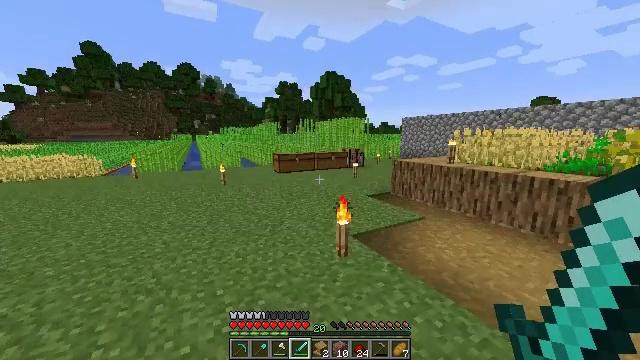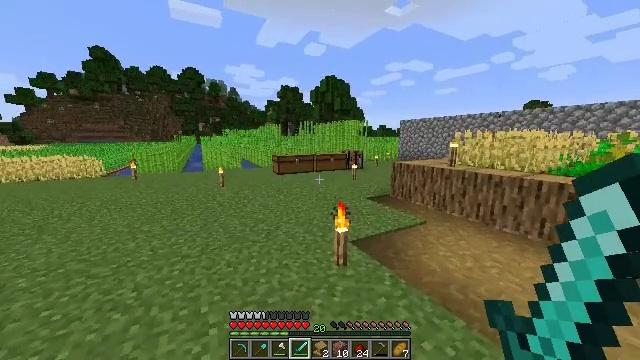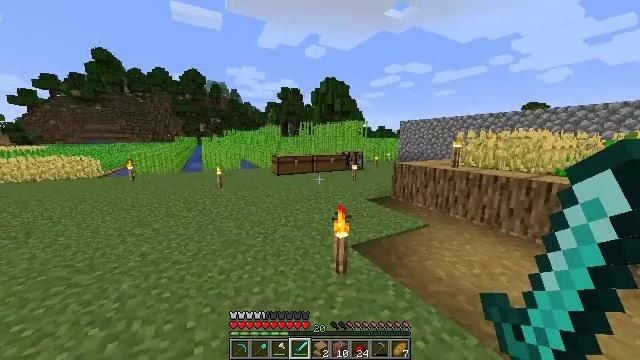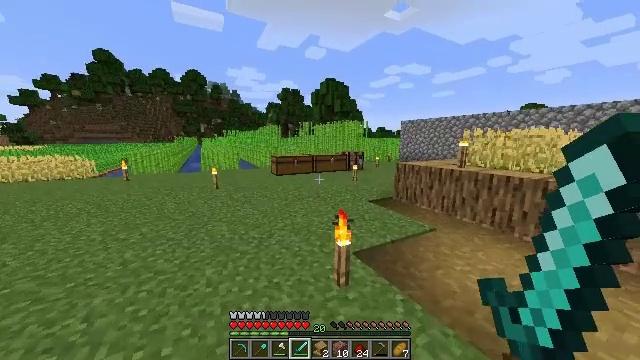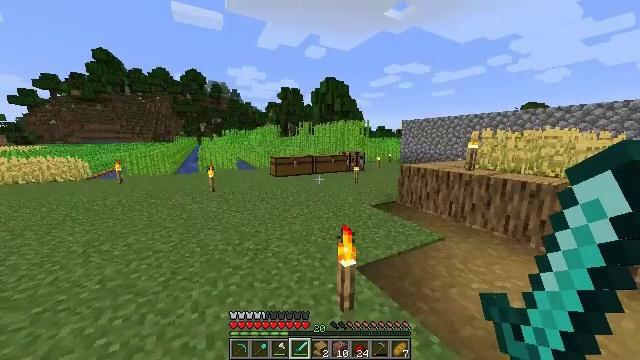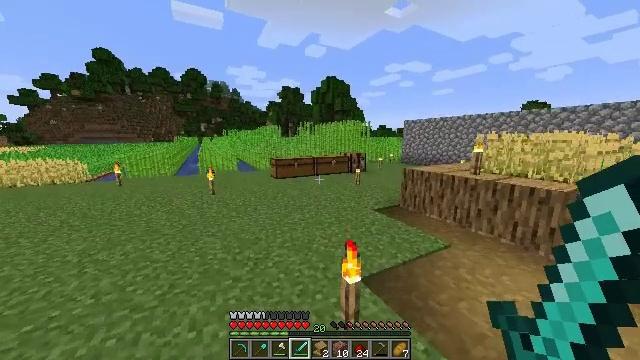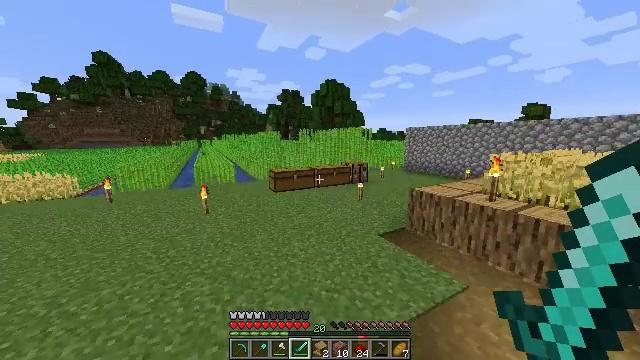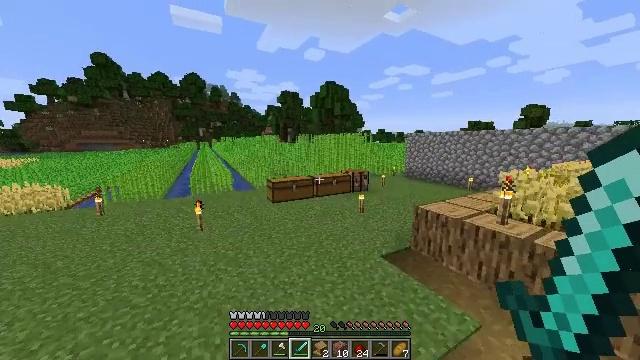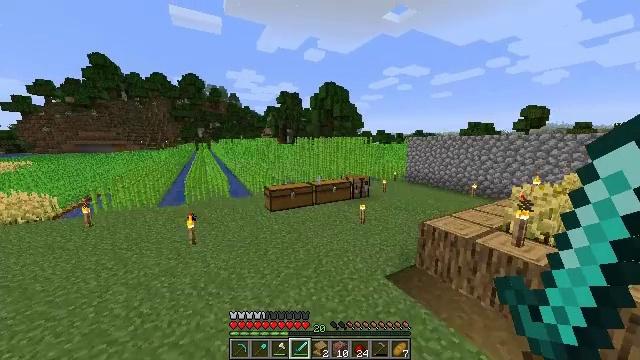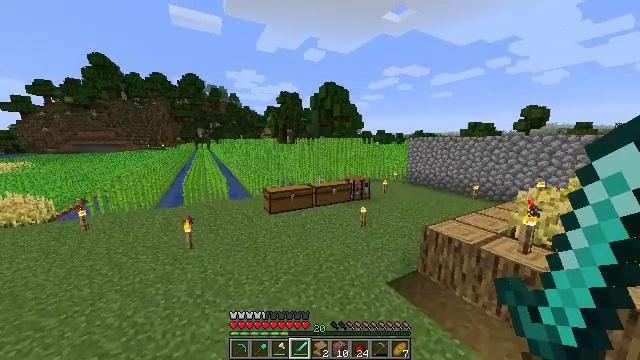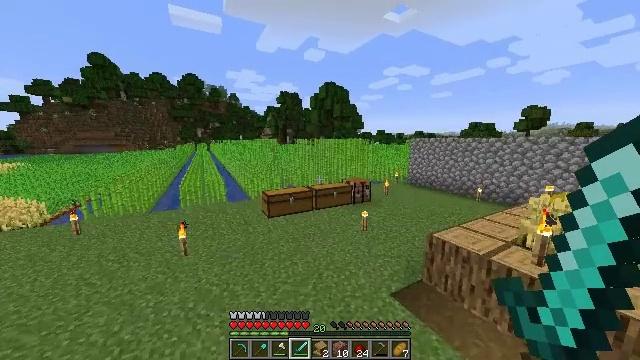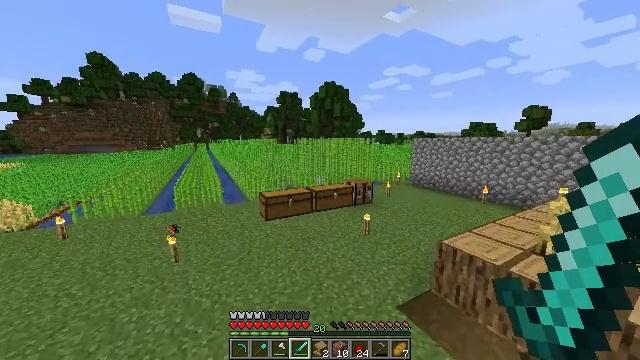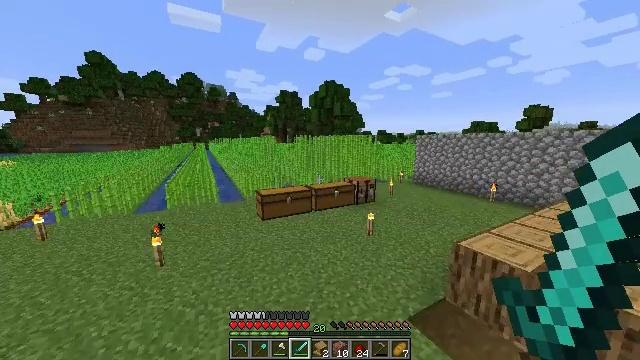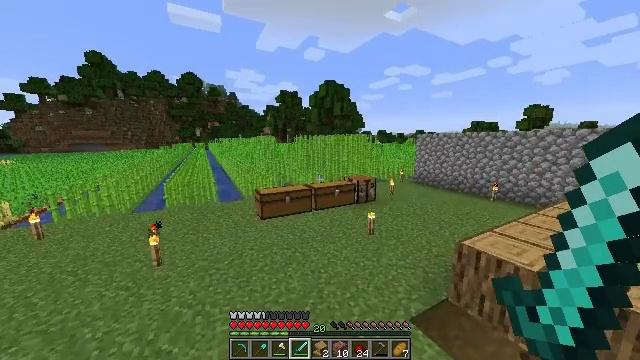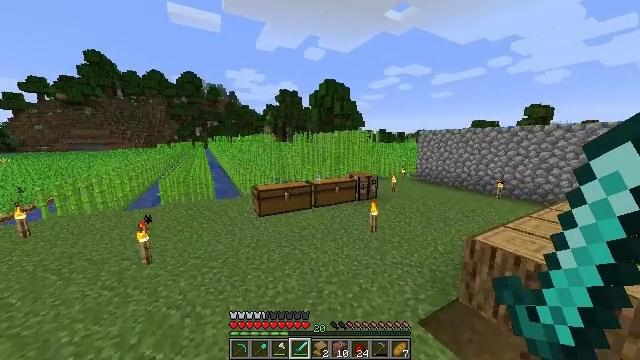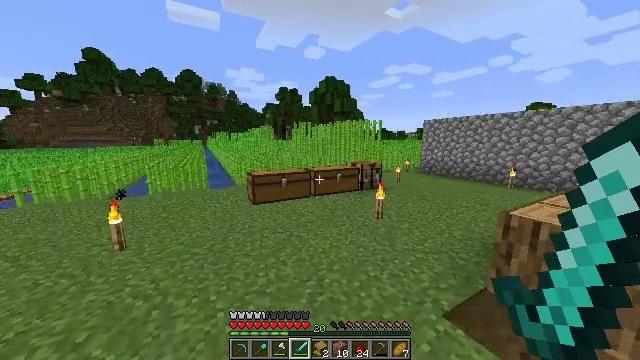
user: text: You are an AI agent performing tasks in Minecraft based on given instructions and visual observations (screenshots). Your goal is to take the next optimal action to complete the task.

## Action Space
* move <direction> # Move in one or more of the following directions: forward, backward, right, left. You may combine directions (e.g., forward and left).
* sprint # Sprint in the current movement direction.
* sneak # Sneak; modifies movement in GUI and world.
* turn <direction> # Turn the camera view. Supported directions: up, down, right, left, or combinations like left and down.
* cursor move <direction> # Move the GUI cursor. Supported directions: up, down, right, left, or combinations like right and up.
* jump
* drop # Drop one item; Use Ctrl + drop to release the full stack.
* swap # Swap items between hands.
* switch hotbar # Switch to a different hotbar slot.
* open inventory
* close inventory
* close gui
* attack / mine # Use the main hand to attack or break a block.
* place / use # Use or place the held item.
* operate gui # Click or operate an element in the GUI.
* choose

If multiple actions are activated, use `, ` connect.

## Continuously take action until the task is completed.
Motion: motion action
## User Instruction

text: Use the crafting table to turn items into lapis lazuli.
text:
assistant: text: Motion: move forward, sprint
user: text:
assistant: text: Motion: move forward, sprint
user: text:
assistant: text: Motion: move forward, sprint
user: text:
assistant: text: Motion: move forward, sprint
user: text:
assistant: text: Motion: move forward, sprint, jump
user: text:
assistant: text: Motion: move forward, sprint, jump
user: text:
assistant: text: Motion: move forward, sprint, jump
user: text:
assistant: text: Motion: move forward, sprint, jump
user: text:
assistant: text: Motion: move forward, sprint, jump
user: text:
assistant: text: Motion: move forward, sprint
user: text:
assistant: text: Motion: move forward, sprint
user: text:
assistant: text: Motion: move forward, sprint
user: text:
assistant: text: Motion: move forward, sprint
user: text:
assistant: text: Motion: move forward, sprint
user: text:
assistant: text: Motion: move forward, sprint
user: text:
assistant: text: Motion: move forward, sprint
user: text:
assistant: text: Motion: move forward, sprint
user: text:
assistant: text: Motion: move forward, sprint
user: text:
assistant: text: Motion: move forward, sprint
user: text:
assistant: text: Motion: move forward, sprint
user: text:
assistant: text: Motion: move forward, sprint
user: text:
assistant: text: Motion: move forward and move right, sprint
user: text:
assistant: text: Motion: move forward and move right
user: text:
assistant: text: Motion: move forward and move right
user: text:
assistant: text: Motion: move forward and move right
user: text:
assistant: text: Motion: move forward and move right, turn left and down
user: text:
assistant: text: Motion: move forward and move right, turn left and down
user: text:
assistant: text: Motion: move forward and move right, turn left
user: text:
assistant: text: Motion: move forward and move right, turn left
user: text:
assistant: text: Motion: move forward, turn left